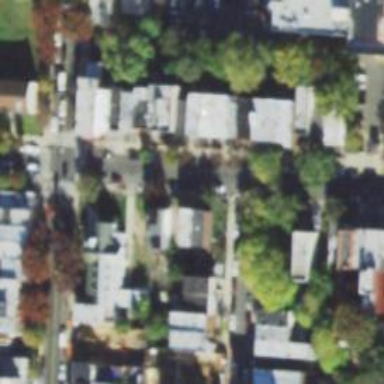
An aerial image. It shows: Residential road with separate sidewalk.